Interaction volume radius: 5 \u00c5
Interaction volume height: 15 \u00c5
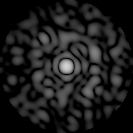
Disorder parameter: 0.8594